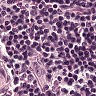
Metastatic tissue present: no